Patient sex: M
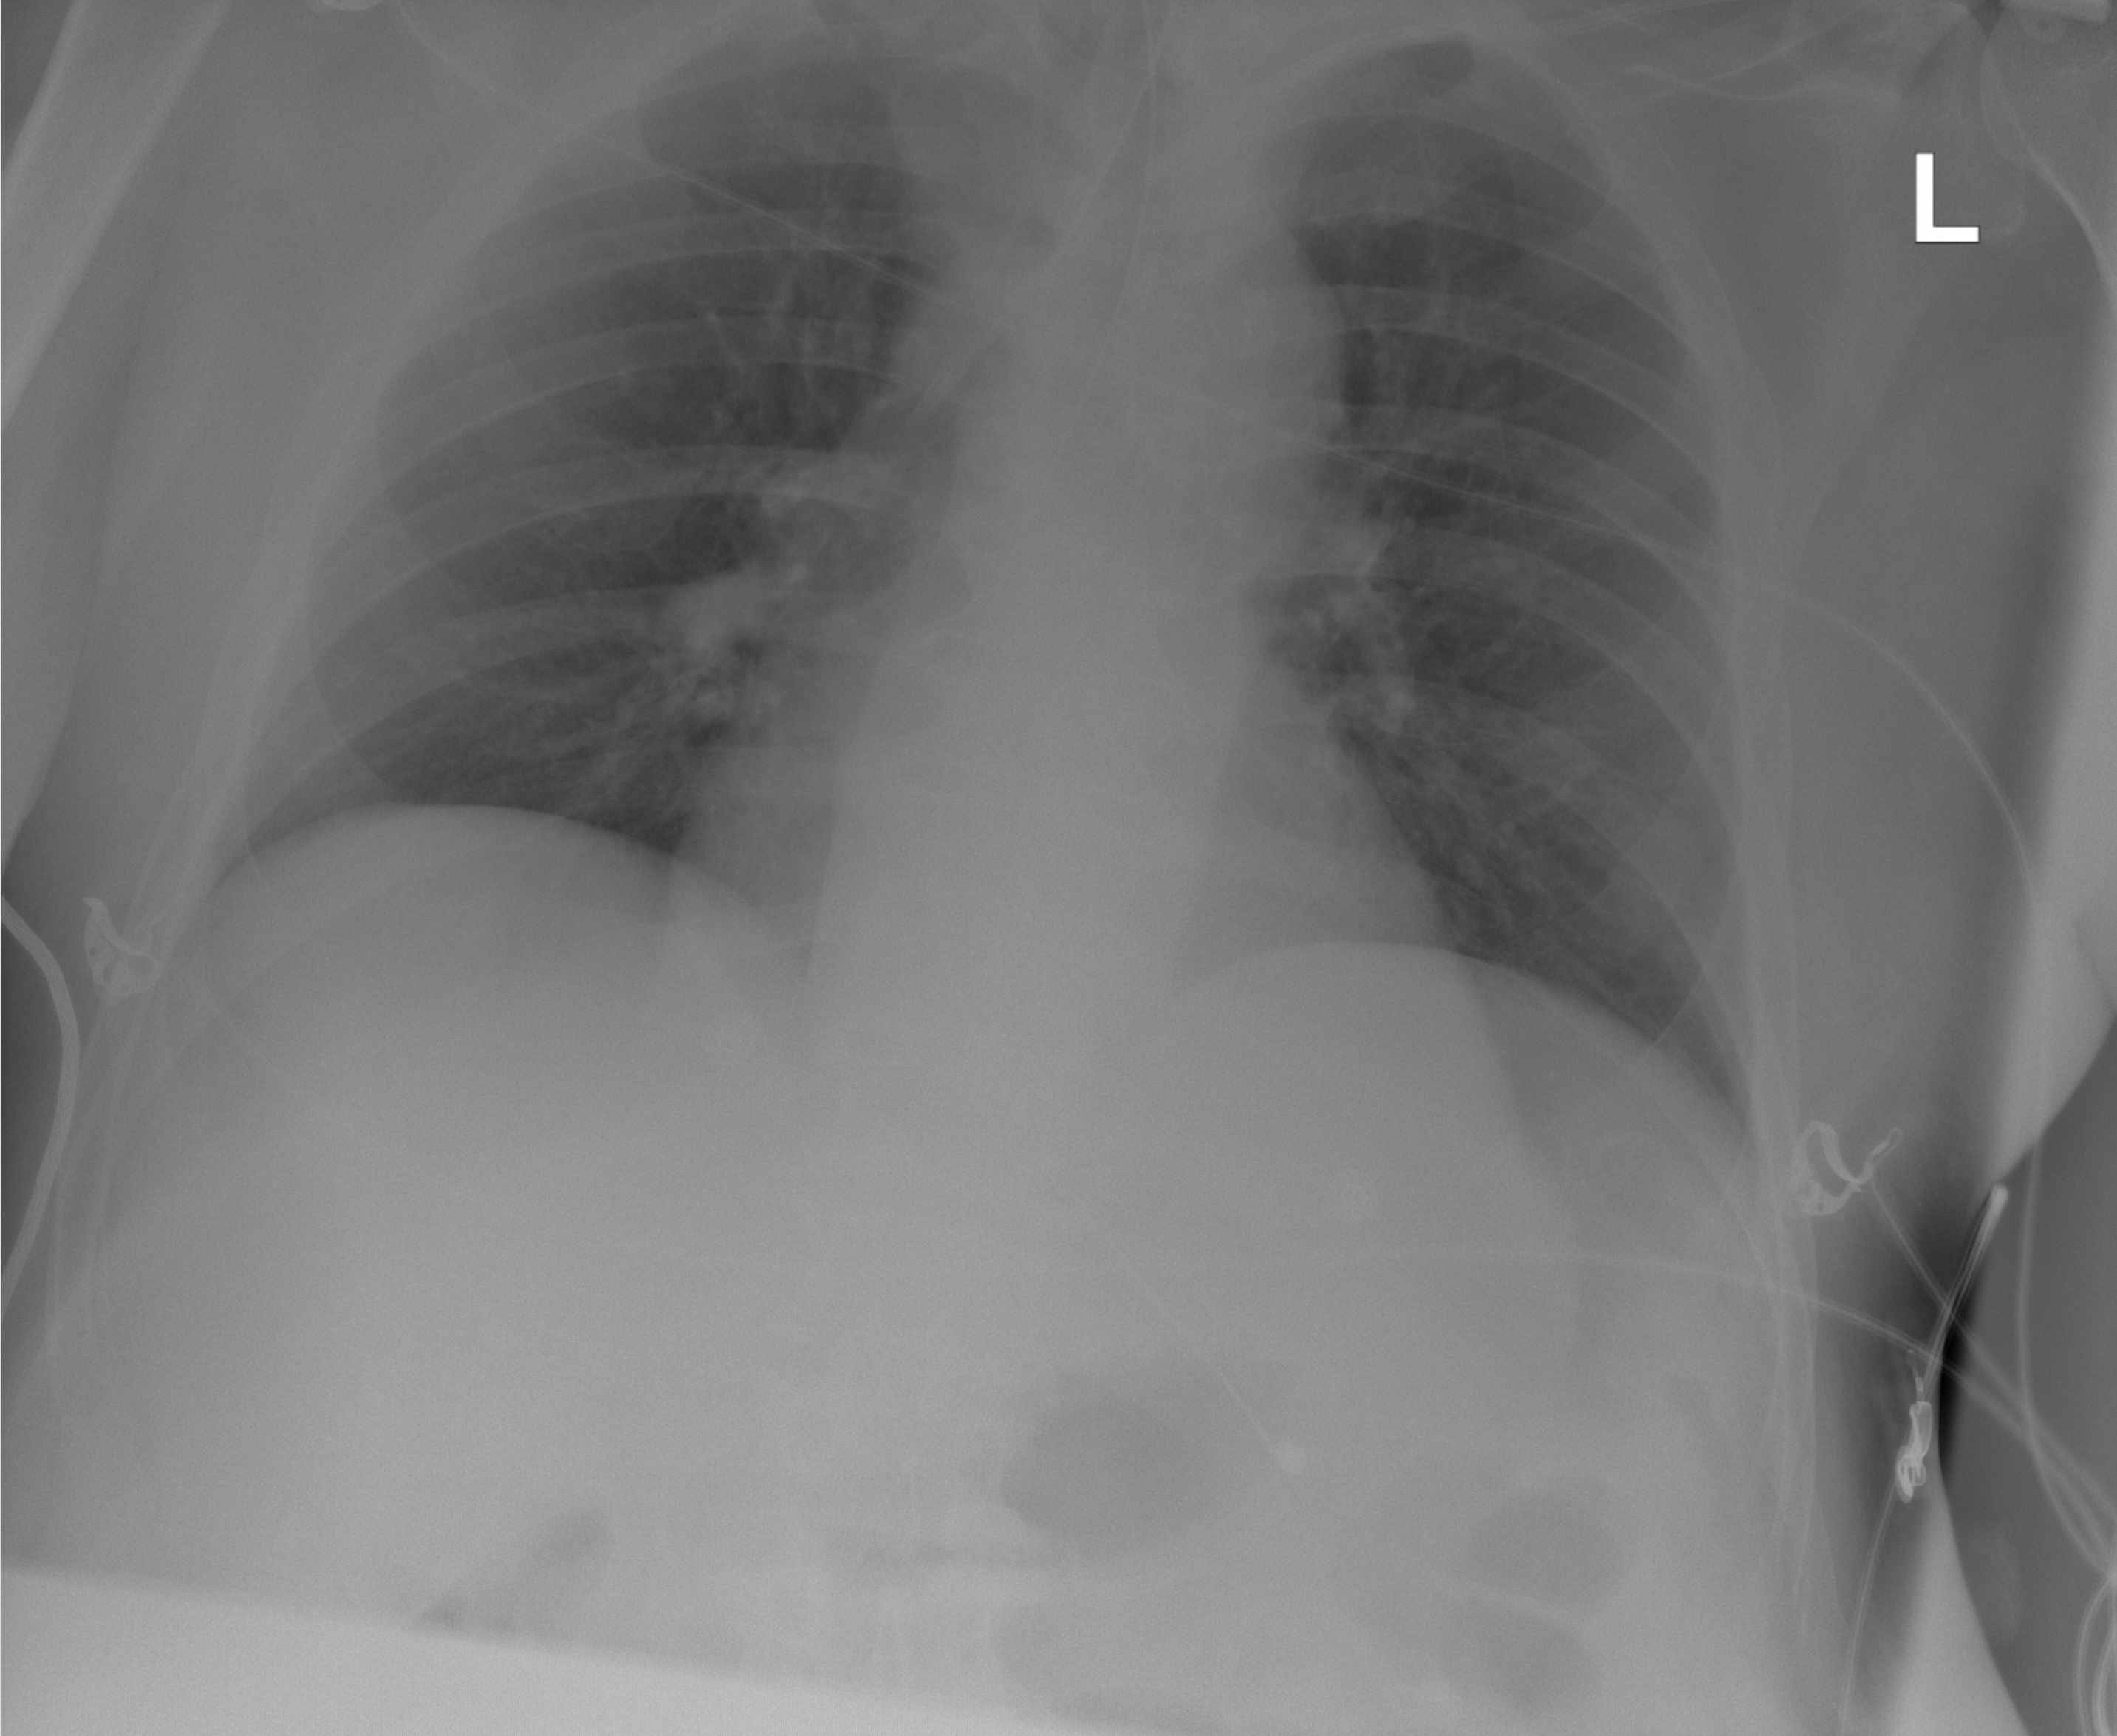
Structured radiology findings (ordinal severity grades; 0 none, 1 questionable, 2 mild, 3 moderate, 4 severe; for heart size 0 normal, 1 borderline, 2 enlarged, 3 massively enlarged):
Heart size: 0
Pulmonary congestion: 0
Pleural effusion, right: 0
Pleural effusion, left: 1
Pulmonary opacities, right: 0
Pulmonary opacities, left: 0
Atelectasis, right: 0
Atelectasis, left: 2